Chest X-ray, AP view. Patient: 15 years old, sex F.
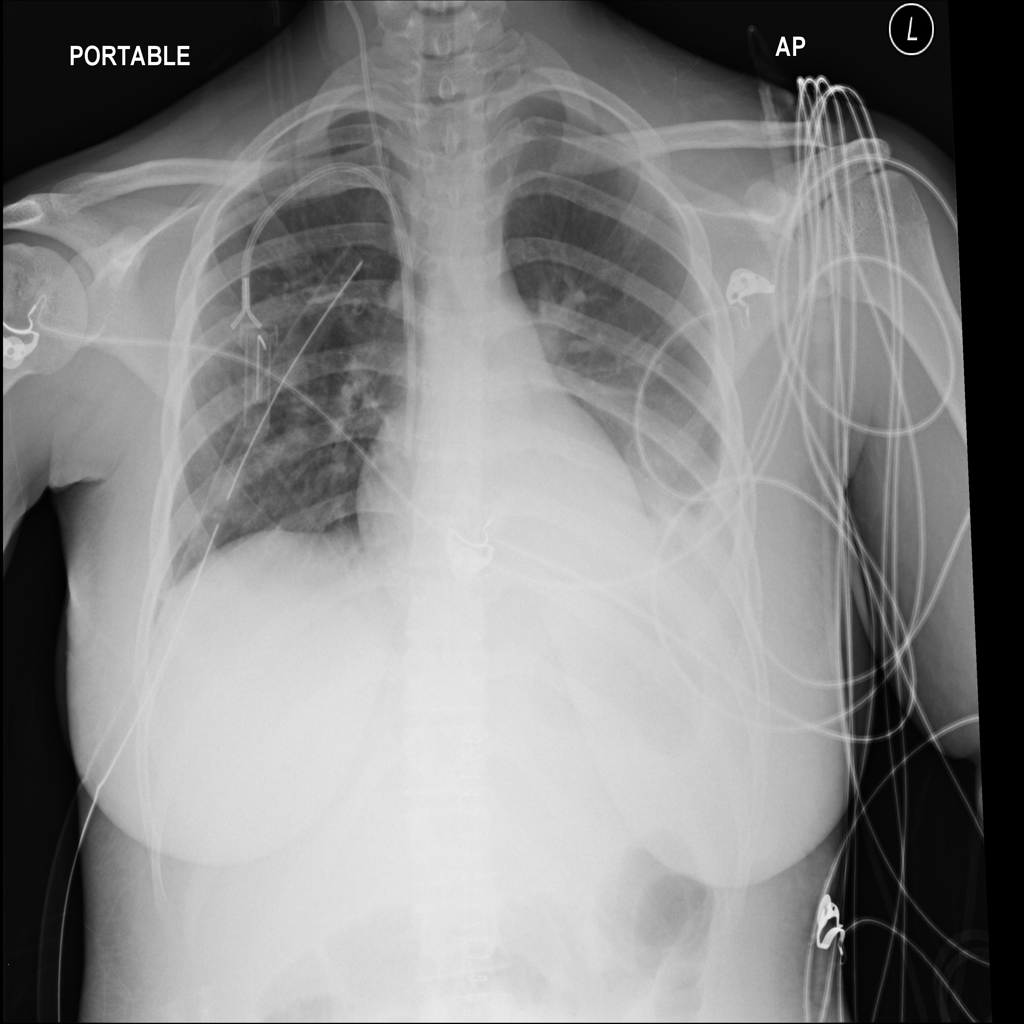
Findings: Effusion, Infiltration